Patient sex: M
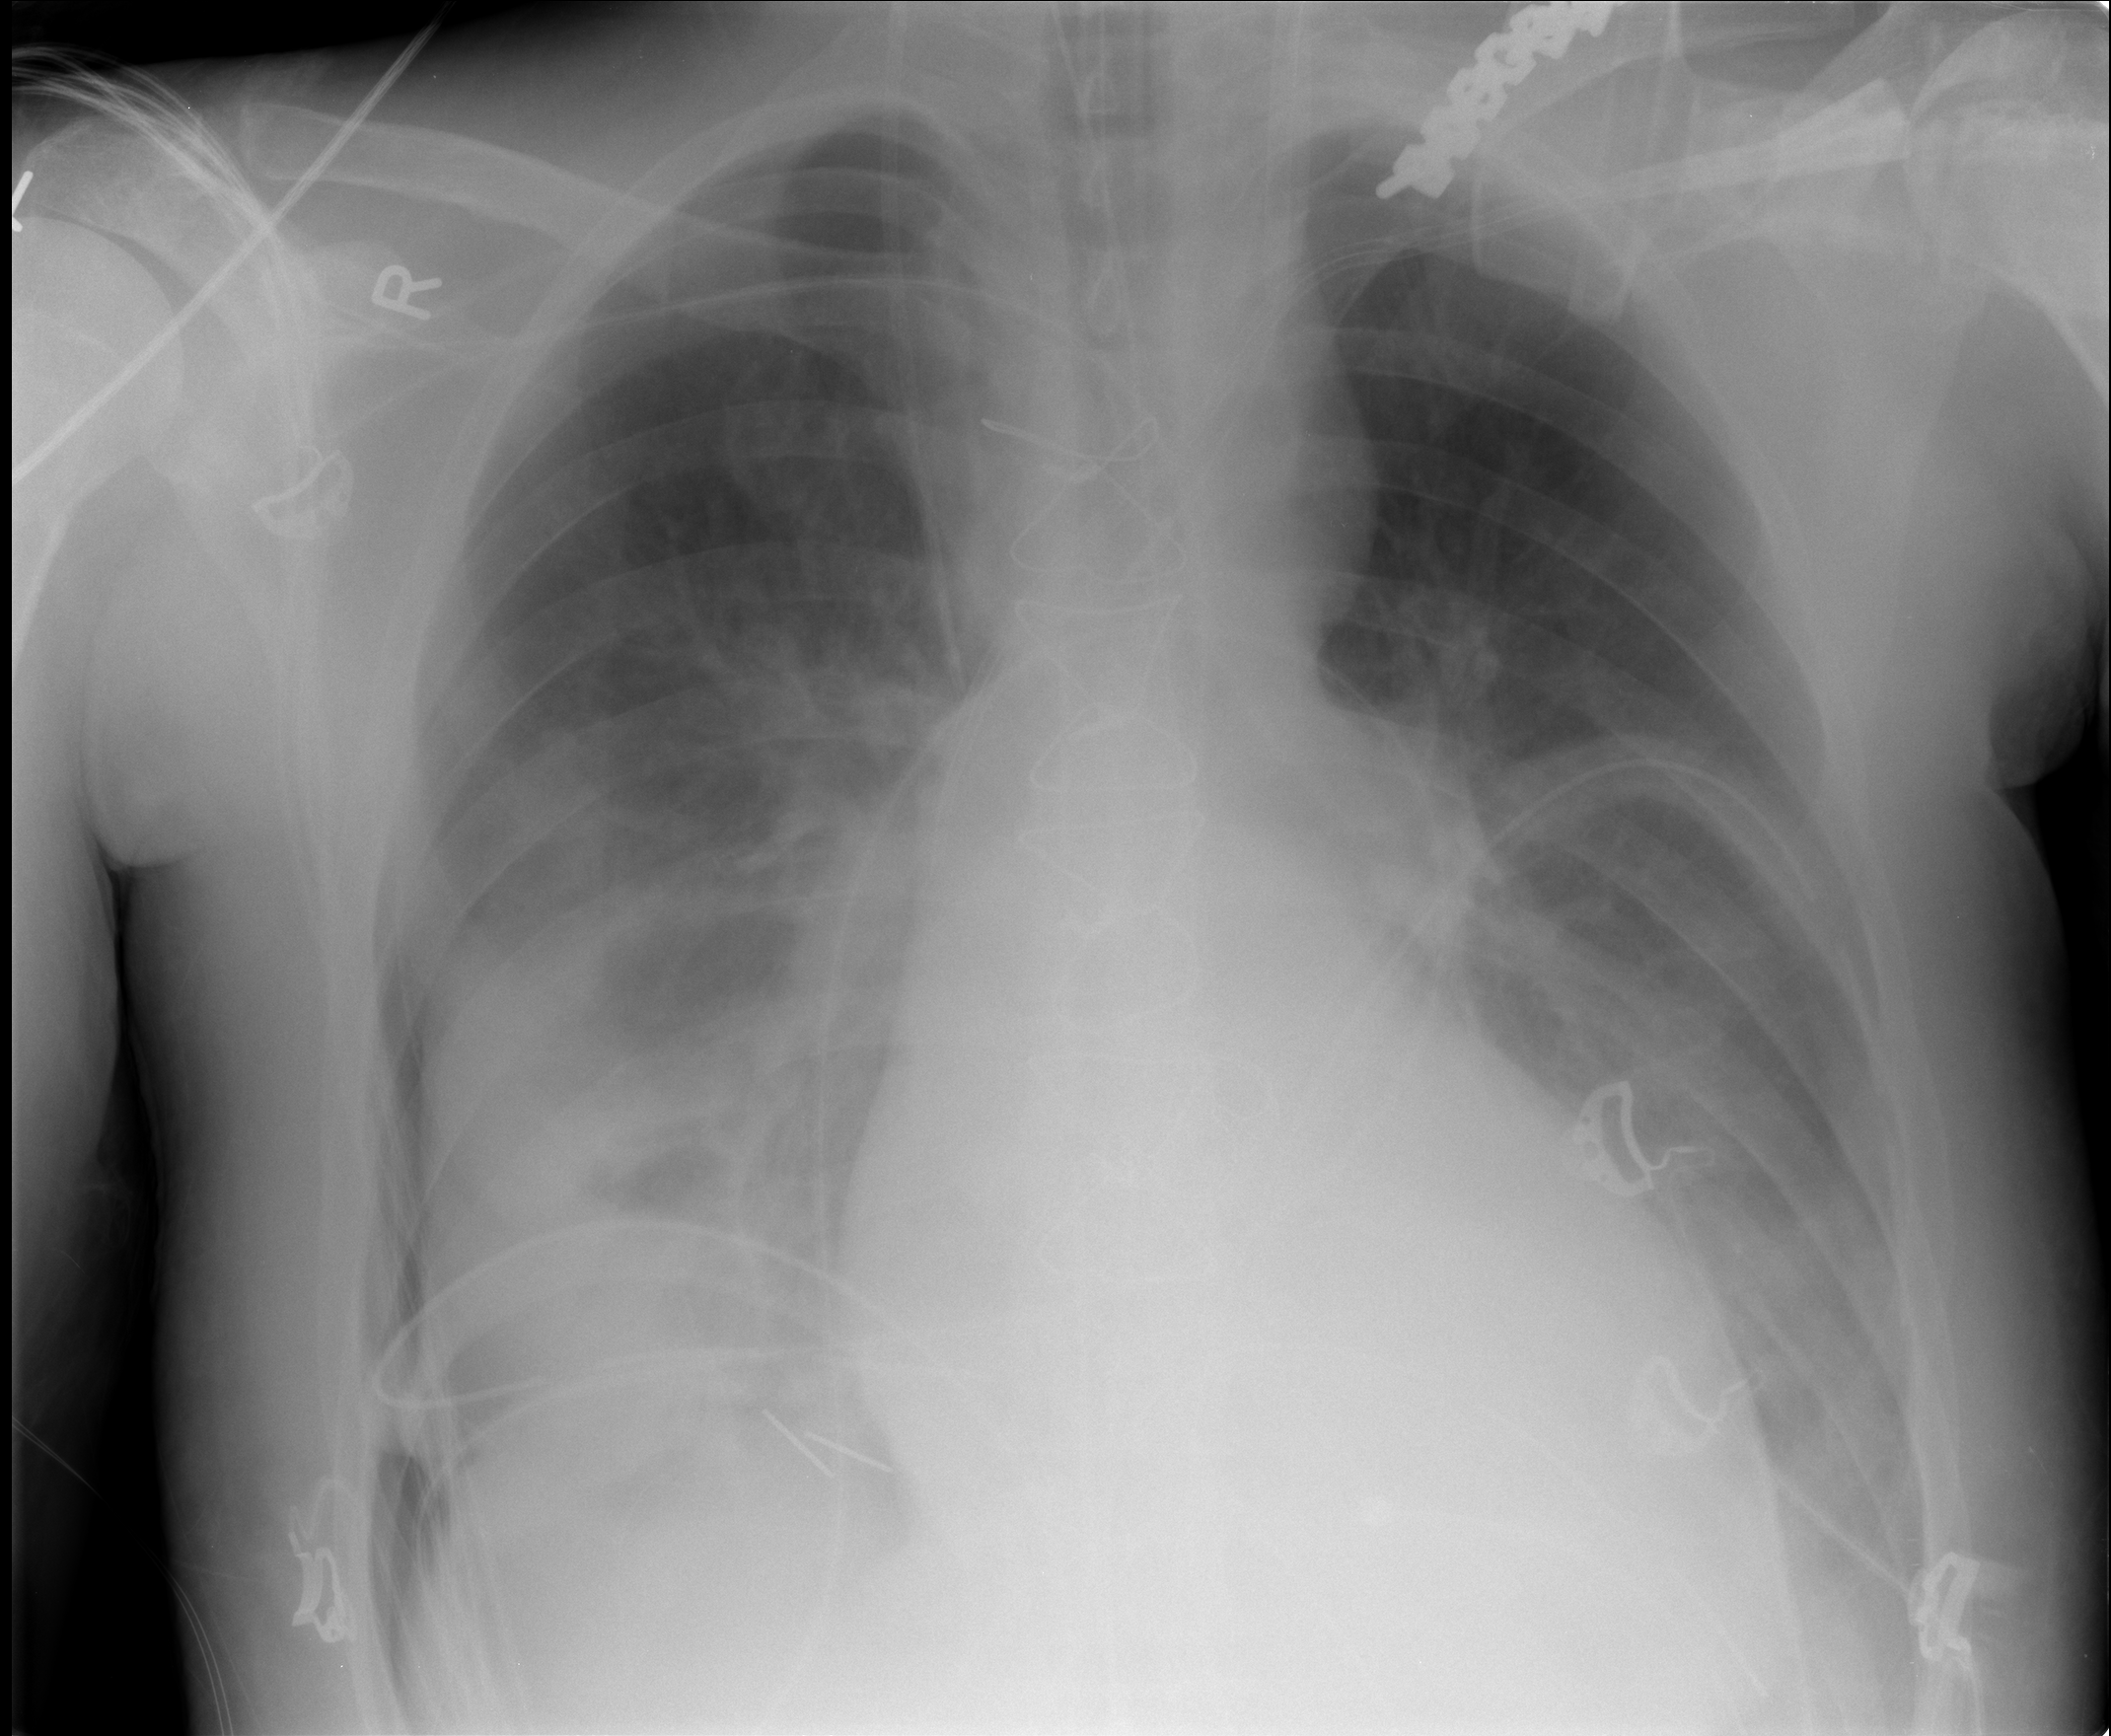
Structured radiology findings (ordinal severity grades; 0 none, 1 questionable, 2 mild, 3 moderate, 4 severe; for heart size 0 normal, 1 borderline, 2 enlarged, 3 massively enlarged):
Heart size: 1
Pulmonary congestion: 2
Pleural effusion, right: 2
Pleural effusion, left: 2
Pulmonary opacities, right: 3
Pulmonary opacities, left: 2
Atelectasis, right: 3
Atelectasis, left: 2